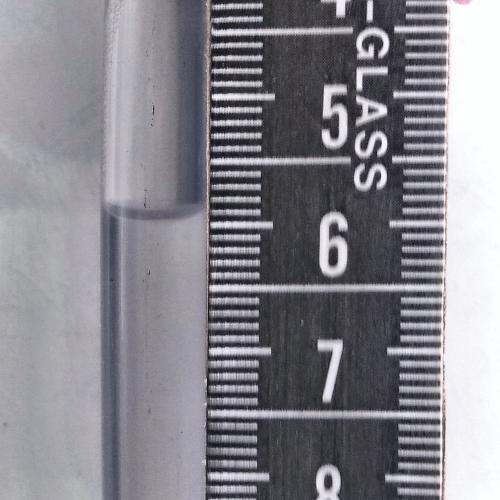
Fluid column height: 5.9 cm